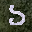
Label: 5